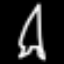
Label: The Eiffel Tower